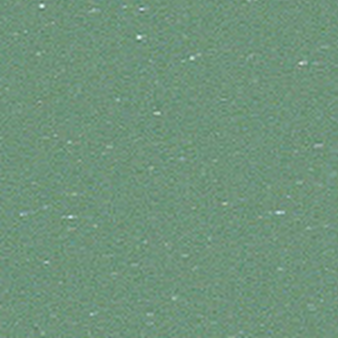
Label: other